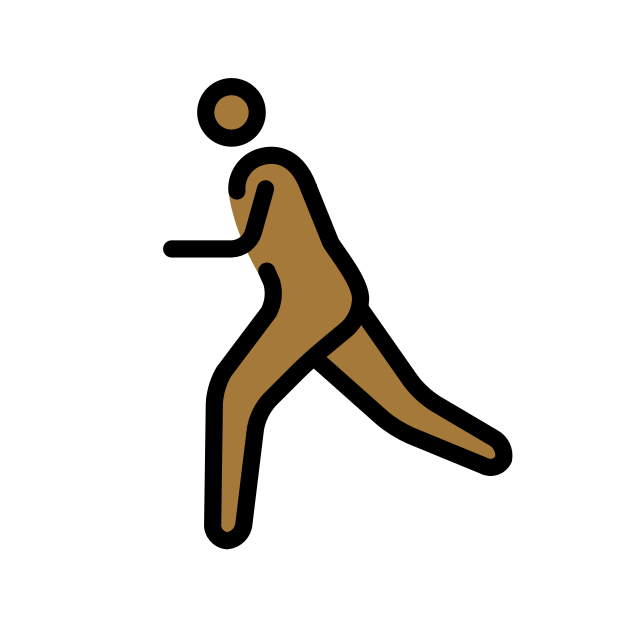
man running: medium-dark skin tone